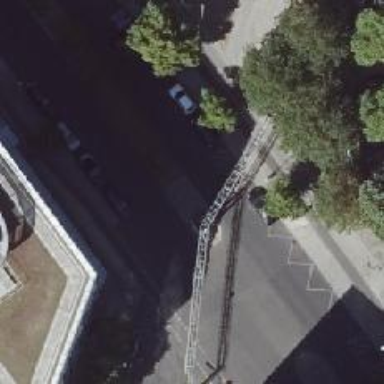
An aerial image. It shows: Unmarked footway crossing with pedestrian island.